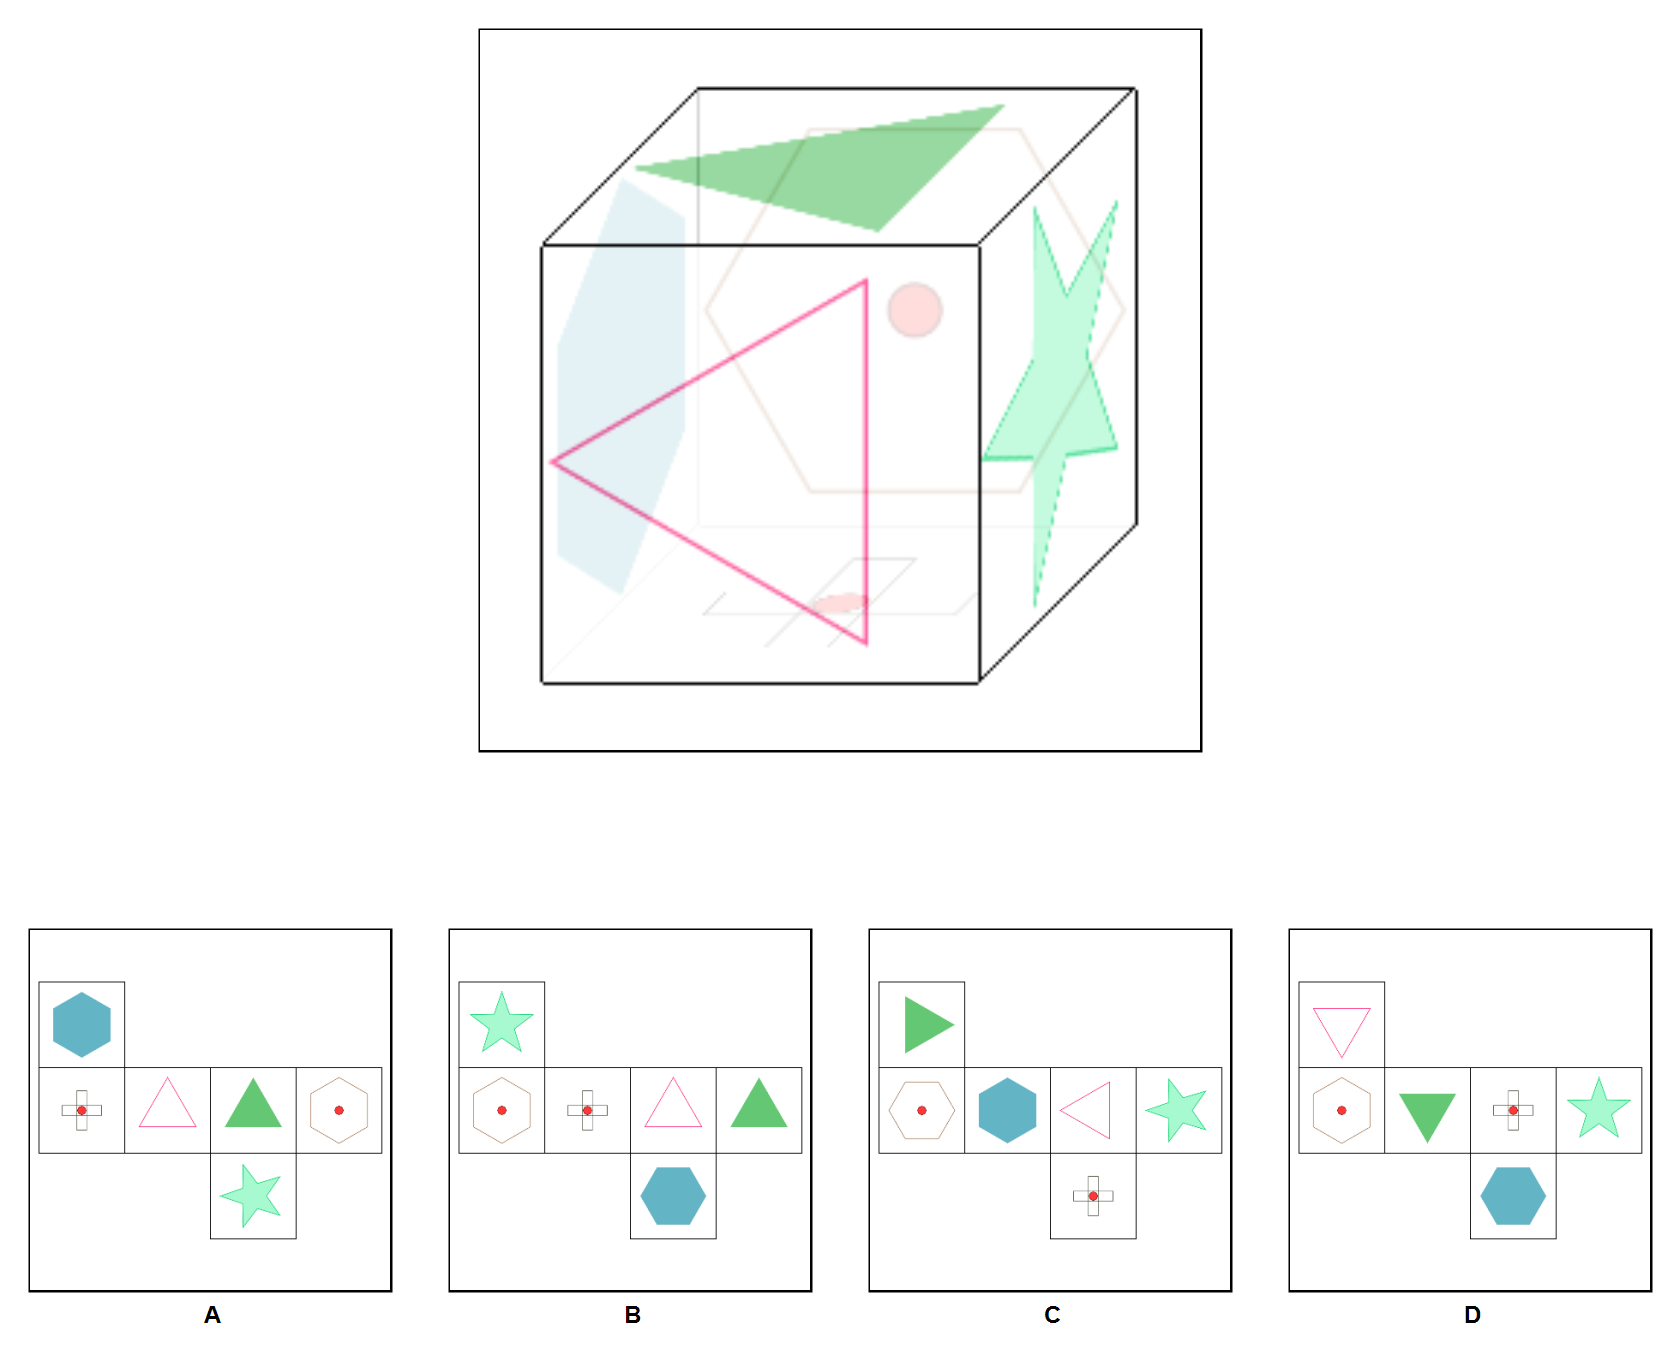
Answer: A